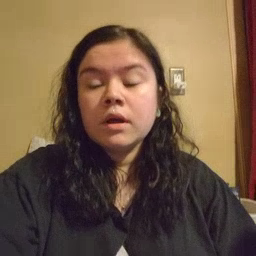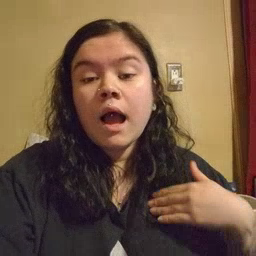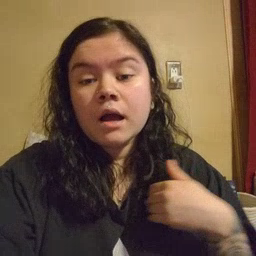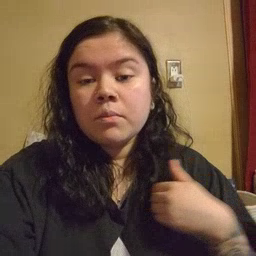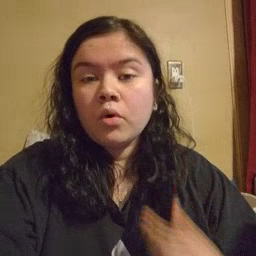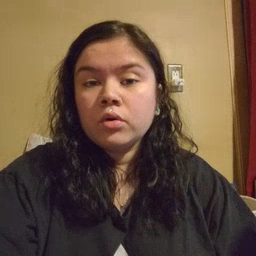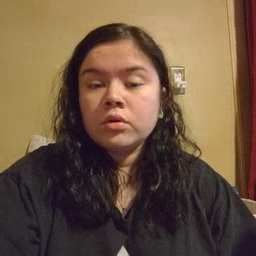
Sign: animal